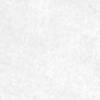
Label: no_change